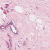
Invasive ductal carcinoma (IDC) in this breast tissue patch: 0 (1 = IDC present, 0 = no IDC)